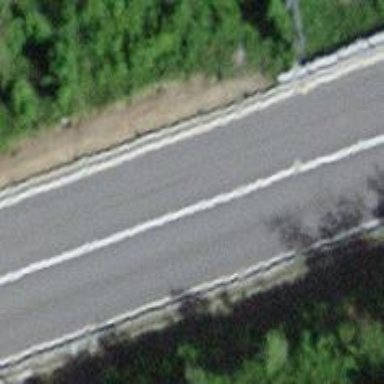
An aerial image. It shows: Asphalt trunk motorway.